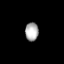
Tissue: lung
Cell type: Endothelial cells
Senescence score: 0.5622
Nuclear area (px): 239
Mean DAPI intensity: 172.954